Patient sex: M
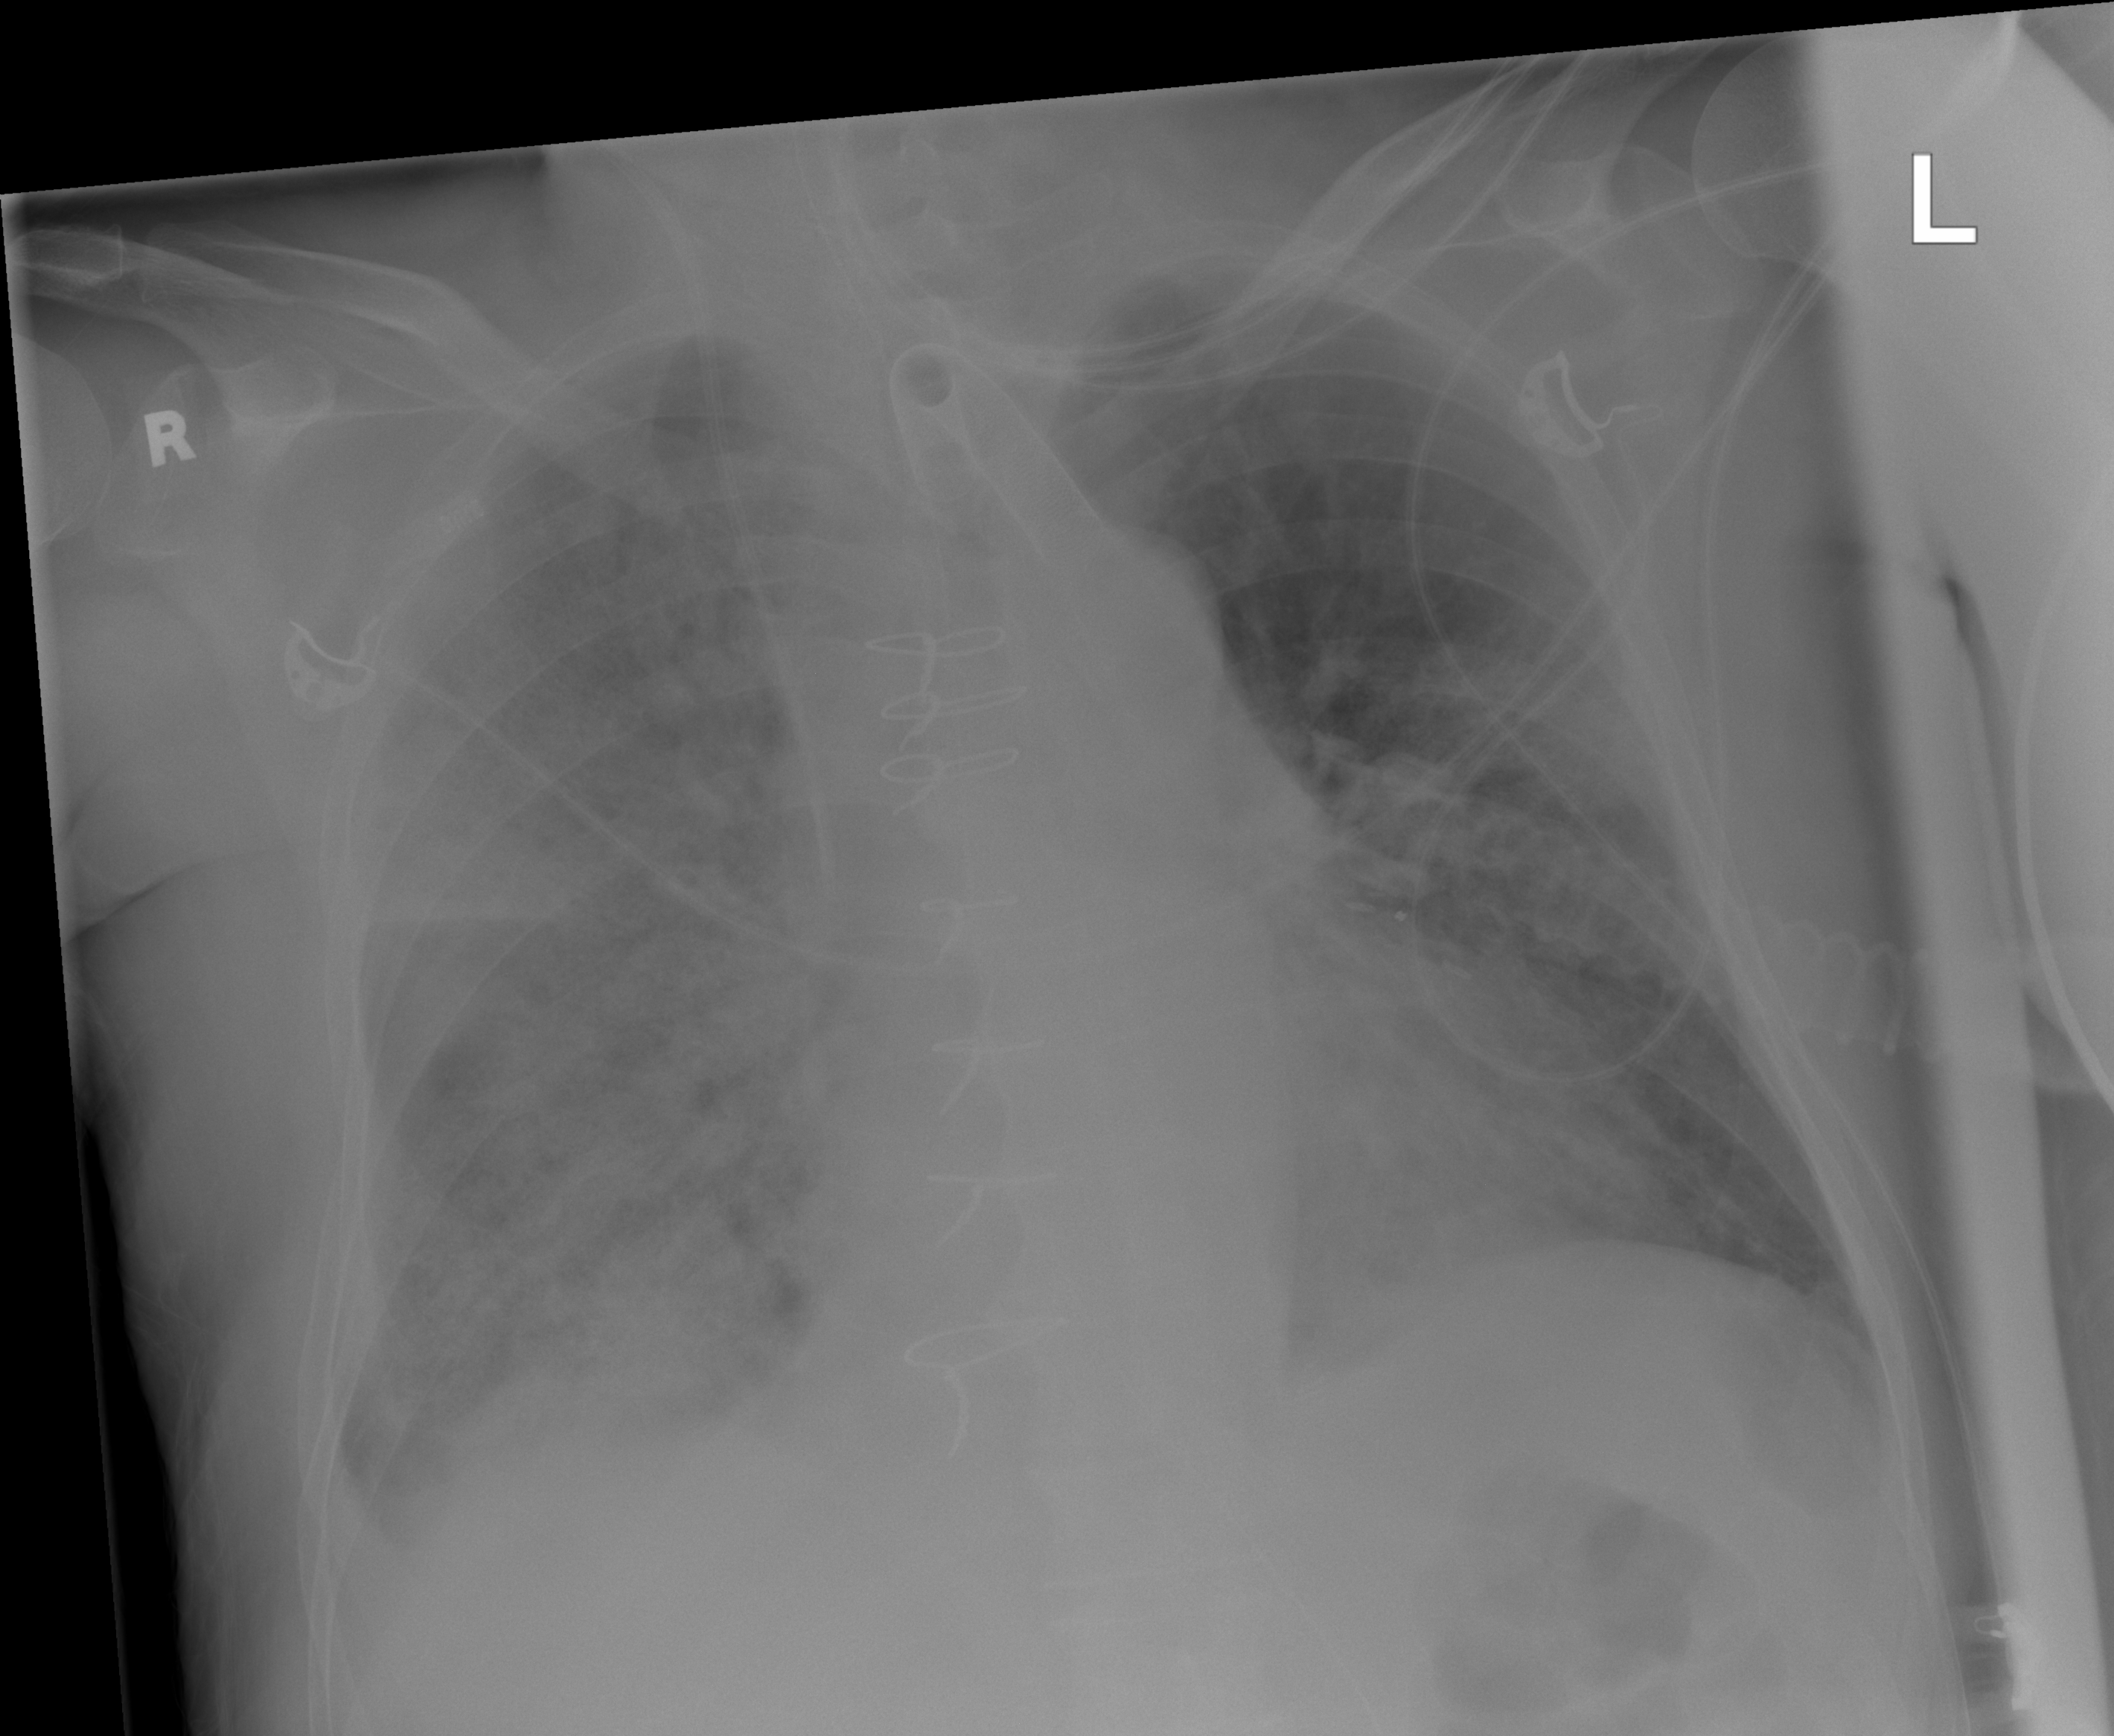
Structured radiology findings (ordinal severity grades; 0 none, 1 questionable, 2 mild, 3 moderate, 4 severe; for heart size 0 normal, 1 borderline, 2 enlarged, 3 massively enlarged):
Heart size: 2
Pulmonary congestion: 2
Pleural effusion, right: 2
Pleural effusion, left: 1
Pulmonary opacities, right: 4
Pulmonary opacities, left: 3
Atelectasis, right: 4
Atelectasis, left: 3